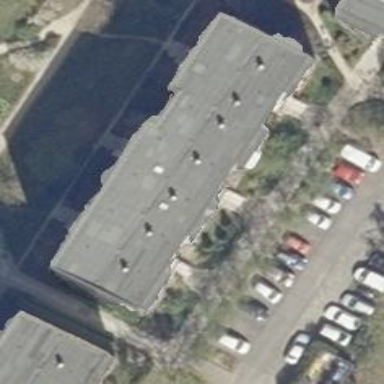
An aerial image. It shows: Street side parking area.